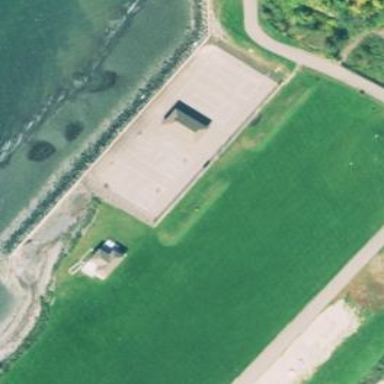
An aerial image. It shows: Basketball court on pitch.